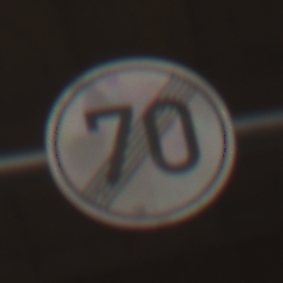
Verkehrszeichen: EndeGeschwindigkeit70
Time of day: SunriseSunset
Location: Roofed (Suburban)
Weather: Clear
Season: NotSpecified
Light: Natural